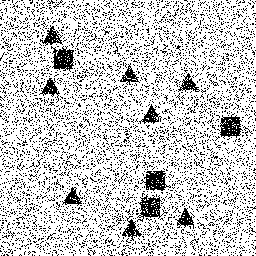
Squares: 4
Triangles: 8
Stars: 0
Total shapes: 12